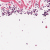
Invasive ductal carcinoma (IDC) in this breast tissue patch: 0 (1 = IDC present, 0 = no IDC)